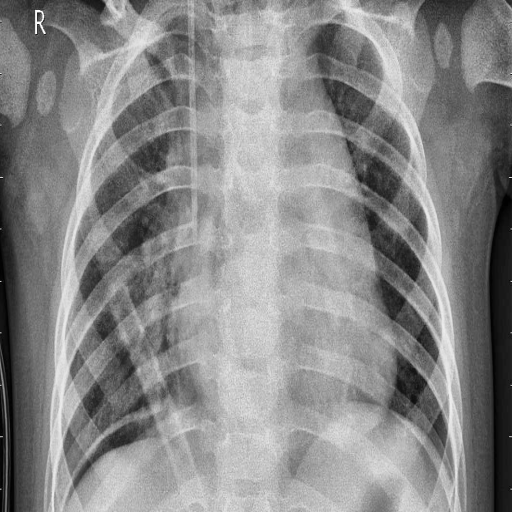
Finding: PNEUMONIA